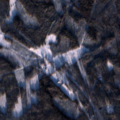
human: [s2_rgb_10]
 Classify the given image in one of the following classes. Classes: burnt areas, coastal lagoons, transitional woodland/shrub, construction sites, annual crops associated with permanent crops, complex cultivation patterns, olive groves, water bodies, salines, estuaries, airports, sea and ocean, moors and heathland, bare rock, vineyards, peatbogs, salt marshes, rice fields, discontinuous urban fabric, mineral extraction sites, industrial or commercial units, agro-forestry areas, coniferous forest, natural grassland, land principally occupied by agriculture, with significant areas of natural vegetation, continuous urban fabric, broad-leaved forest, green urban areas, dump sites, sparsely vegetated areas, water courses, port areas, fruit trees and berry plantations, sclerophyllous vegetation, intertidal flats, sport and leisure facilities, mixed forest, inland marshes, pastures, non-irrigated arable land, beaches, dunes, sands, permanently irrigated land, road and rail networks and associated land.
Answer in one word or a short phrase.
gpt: coniferous forest, mixed forest